Interaction volume radius: 5 \u00c5
Interaction volume height: 30 \u00c5
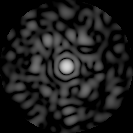
Disorder parameter: 0.8369